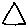
Label: triangle